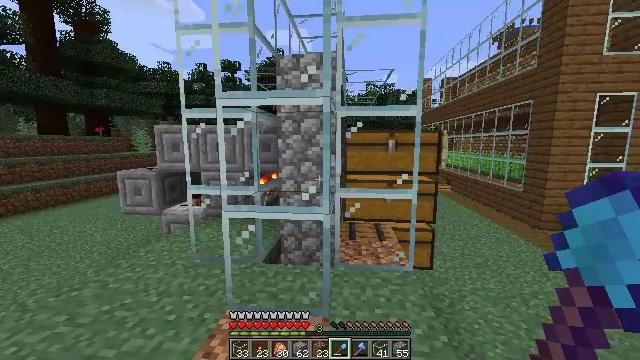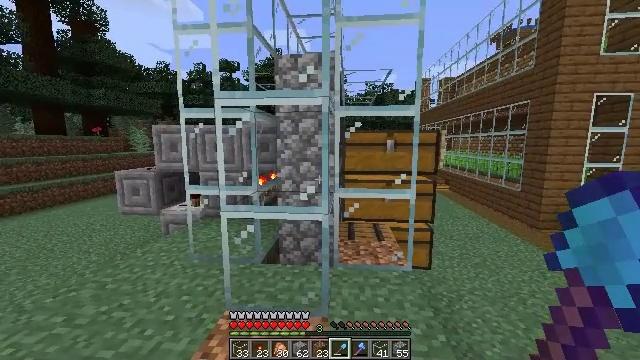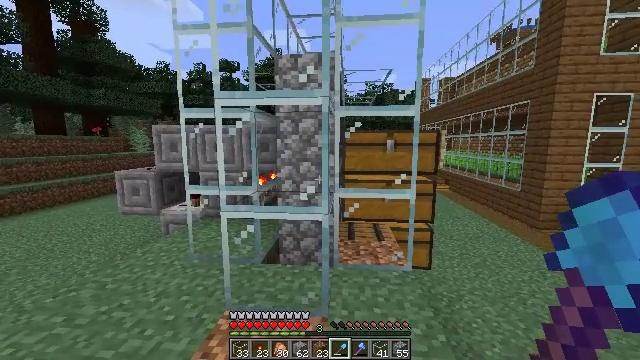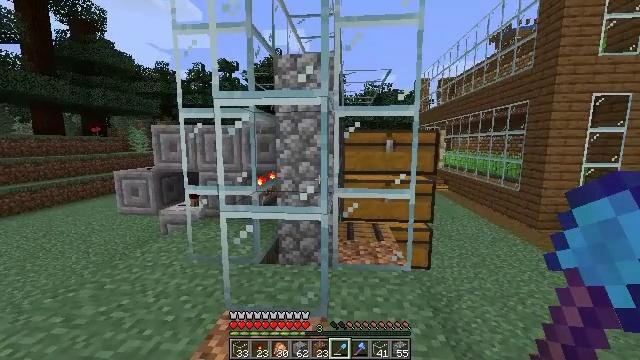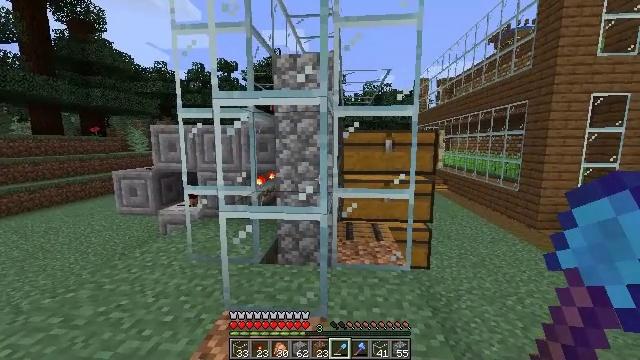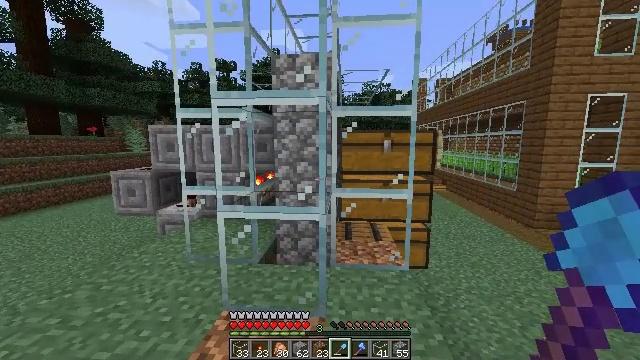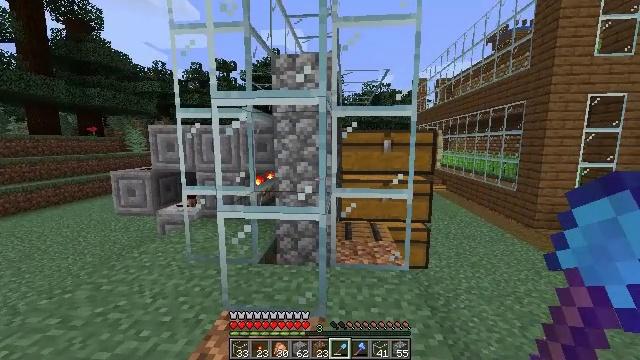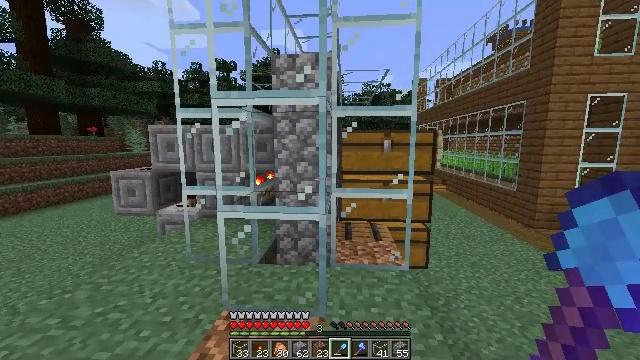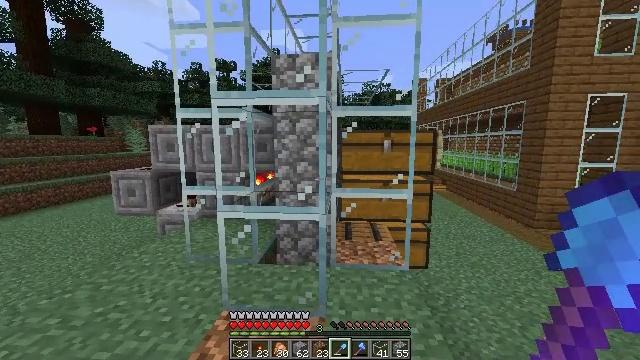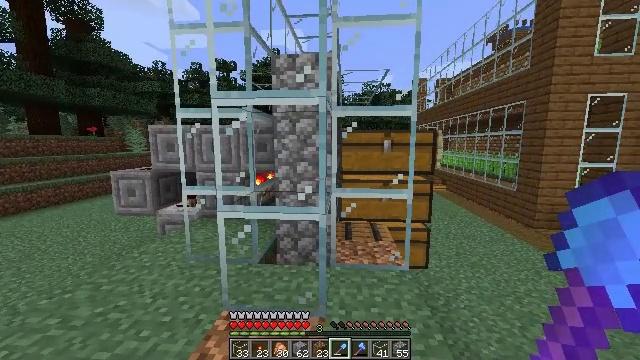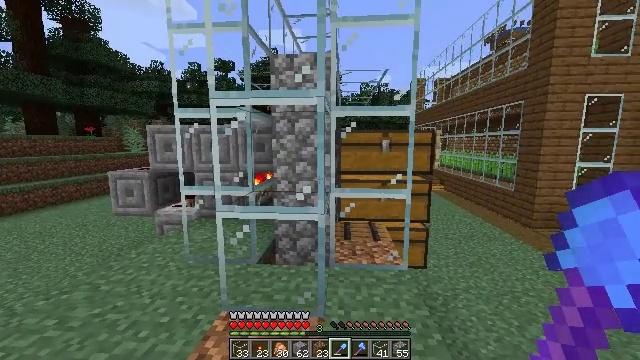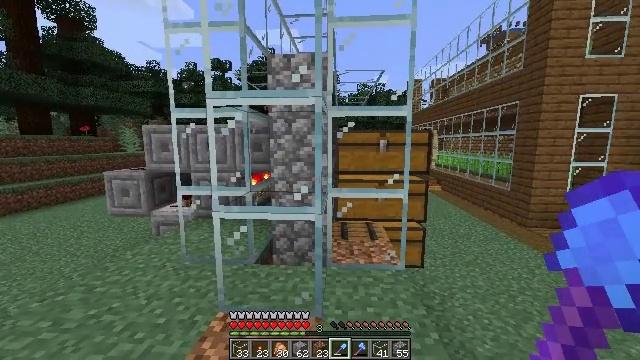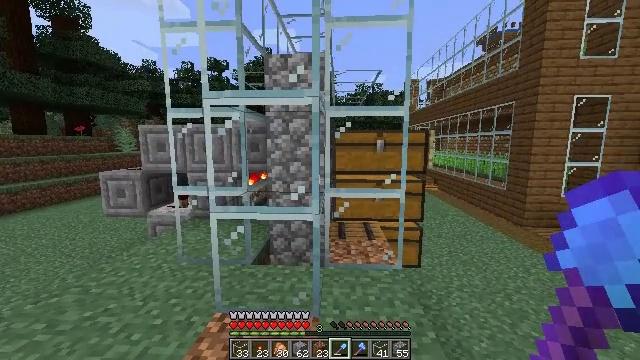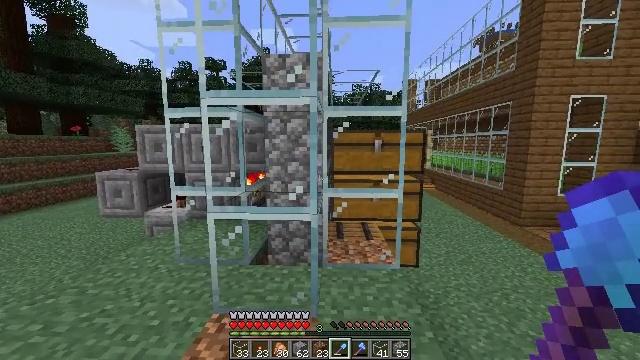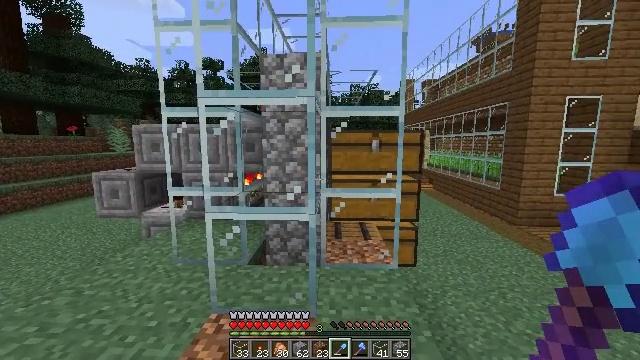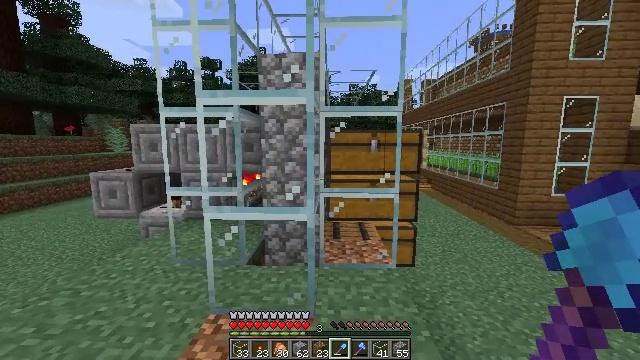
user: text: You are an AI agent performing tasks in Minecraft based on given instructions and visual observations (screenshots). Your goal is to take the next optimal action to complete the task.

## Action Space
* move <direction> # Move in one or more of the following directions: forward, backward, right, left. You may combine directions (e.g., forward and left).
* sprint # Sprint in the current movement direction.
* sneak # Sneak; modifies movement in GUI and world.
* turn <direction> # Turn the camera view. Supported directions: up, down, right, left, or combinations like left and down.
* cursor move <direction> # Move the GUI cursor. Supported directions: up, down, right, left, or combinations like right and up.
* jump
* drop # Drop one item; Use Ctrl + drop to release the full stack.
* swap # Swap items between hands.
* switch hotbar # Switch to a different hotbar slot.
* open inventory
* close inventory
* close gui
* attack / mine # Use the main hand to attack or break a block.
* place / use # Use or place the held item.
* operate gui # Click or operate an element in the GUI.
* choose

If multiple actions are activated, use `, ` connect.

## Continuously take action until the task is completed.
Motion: motion action
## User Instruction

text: Break the glass block.
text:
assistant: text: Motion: no_op
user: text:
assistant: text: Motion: no_op
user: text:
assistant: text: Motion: no_op
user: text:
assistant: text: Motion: no_op
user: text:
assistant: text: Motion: no_op
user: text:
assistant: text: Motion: no_op
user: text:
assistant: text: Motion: no_op
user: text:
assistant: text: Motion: no_op
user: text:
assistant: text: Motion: no_op
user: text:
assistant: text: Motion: no_op
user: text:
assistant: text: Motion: no_op
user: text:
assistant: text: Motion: no_op
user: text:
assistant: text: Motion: no_op
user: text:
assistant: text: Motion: no_op
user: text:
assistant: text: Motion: no_op
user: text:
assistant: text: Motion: no_op
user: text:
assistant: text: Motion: no_op
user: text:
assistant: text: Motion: no_op
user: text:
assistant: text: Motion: no_op
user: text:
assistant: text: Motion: no_op
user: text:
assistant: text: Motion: move forward
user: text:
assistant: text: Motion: move forward
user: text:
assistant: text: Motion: move forward and move right
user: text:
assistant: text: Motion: move forward and move right
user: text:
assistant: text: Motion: move forward and move right
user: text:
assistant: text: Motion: move forward and move right
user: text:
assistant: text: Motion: move forward and move right
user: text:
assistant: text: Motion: move forward and move right
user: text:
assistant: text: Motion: move forward and move right
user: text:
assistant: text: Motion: move forward and move right